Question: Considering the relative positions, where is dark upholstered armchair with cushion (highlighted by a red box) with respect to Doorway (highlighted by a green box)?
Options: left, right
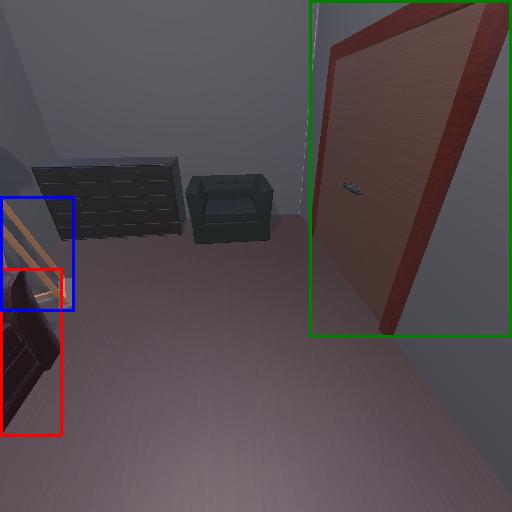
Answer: left